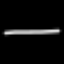
Label: line